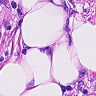
Metastatic tissue present: yes